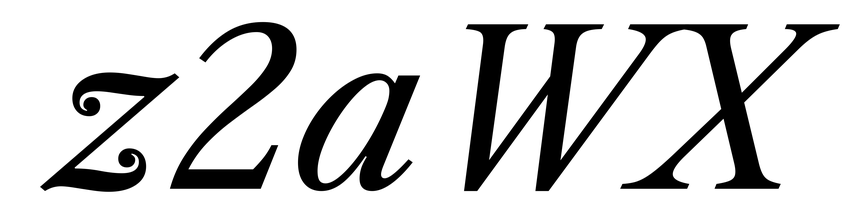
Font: LibreCaslonText-Italic_Italic